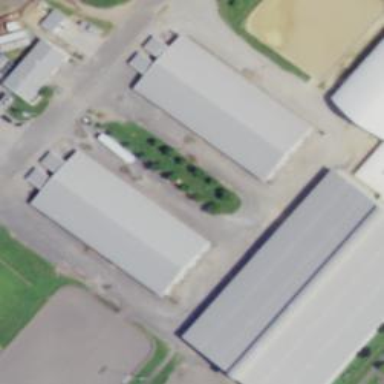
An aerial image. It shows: Stable for equestrian sport.